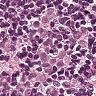
Metastatic tissue present: yes